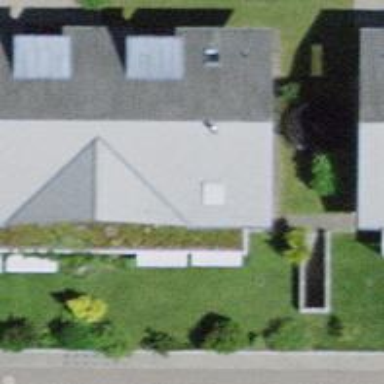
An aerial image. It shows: Simple house.